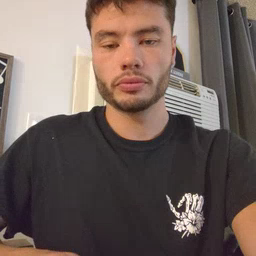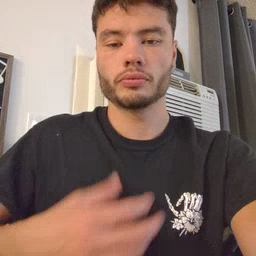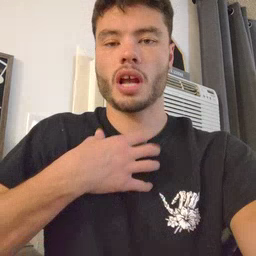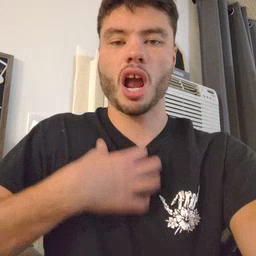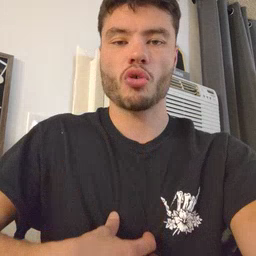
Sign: hungry